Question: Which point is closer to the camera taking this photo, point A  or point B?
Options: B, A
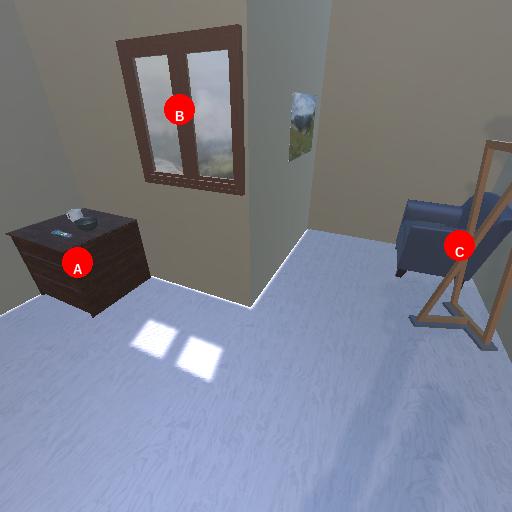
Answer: B